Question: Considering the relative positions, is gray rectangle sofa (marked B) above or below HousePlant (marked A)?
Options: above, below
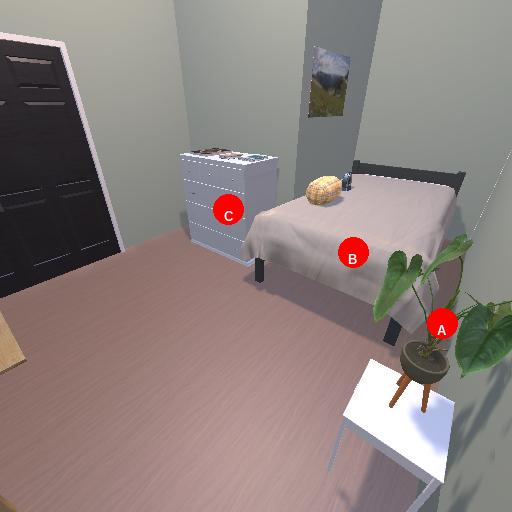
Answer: above